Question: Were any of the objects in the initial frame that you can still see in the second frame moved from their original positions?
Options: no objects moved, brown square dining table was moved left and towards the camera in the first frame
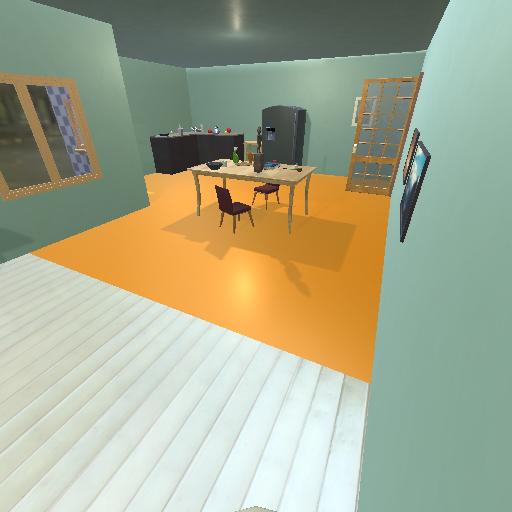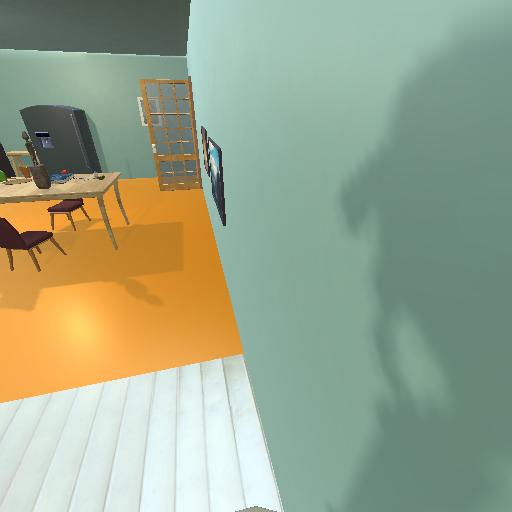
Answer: no objects moved